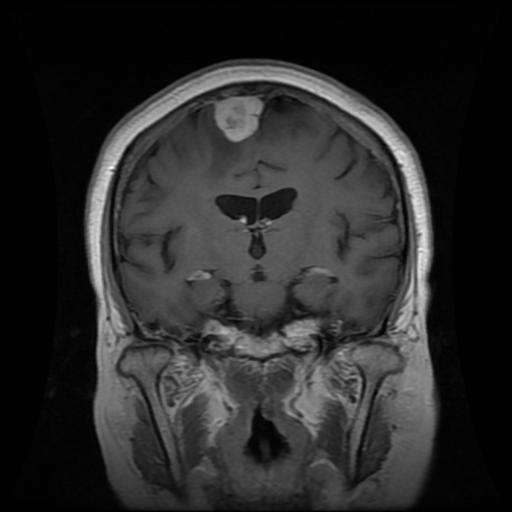
Label: meningioma